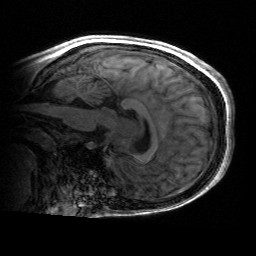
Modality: T1w
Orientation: sagittal
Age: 17
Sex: female
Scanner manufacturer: siemens
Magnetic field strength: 3 T
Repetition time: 2.53 s
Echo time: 0.00297 s